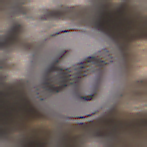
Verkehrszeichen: EndeGeschwindigkeit60
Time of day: Midday
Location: Outdoor (Urban)
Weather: PartlyCloudy
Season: NotSpecified
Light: Natural